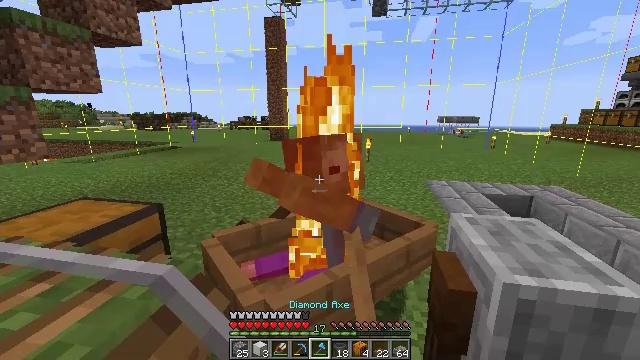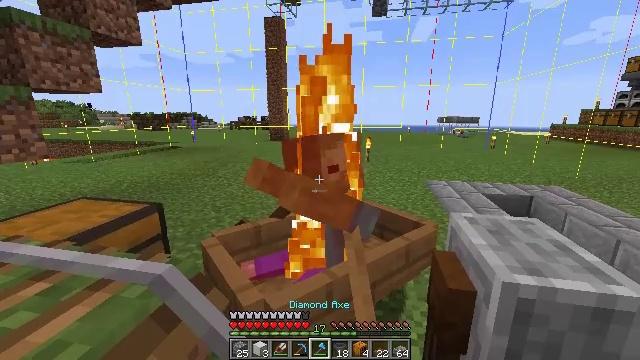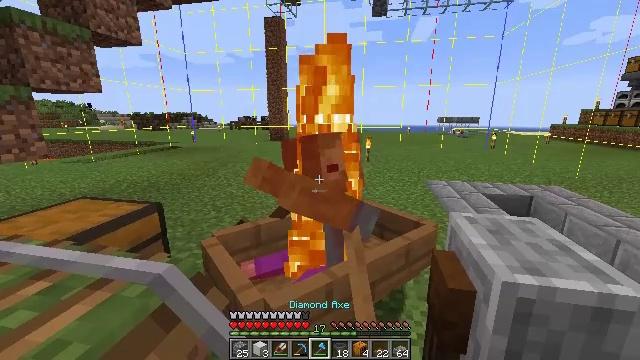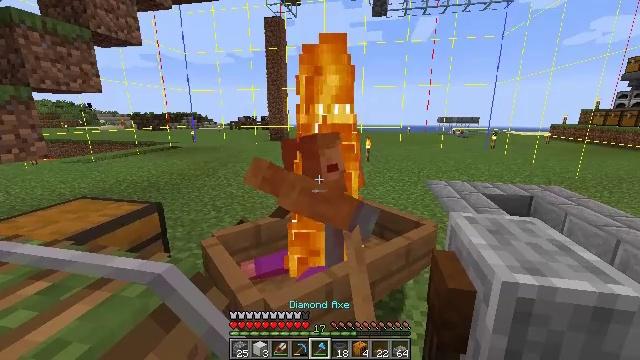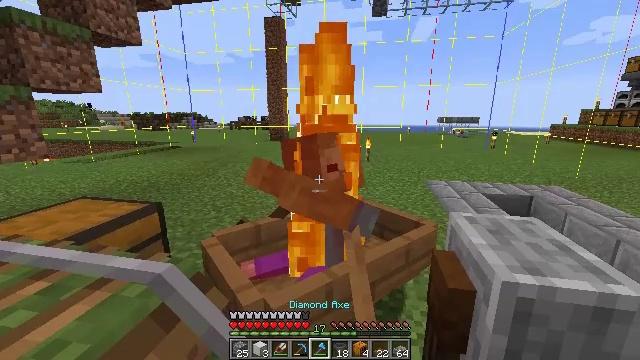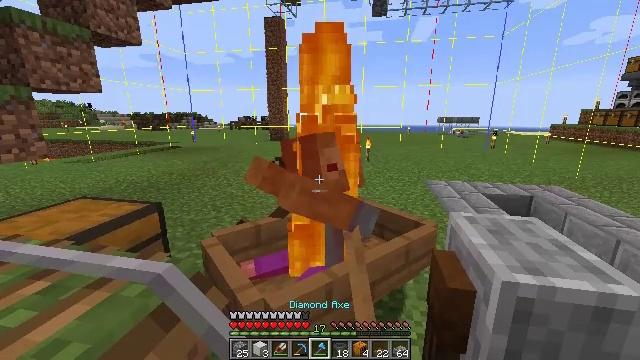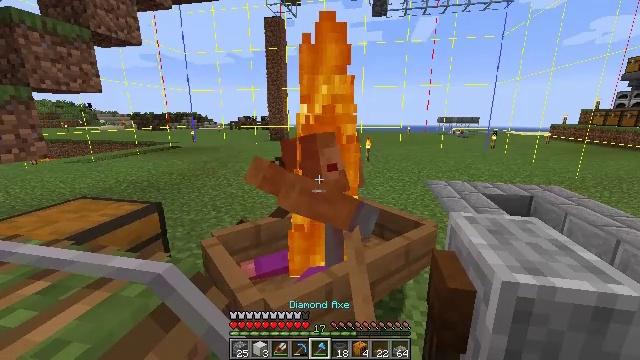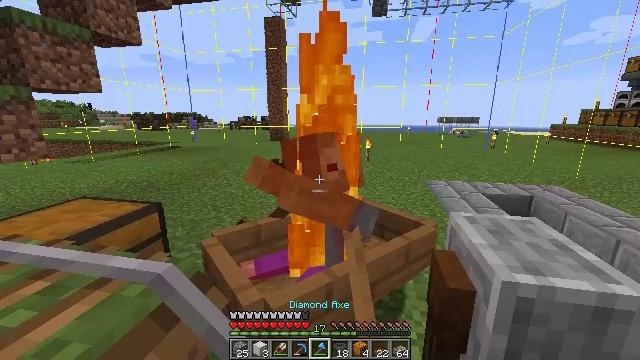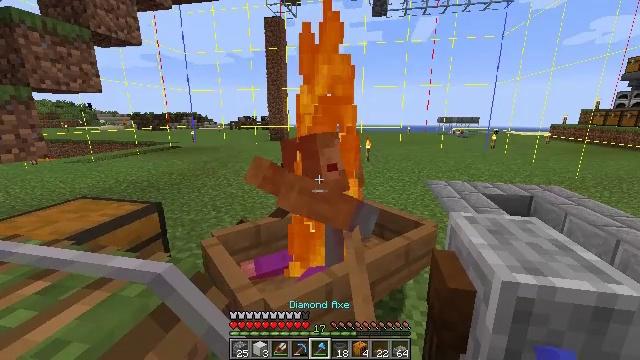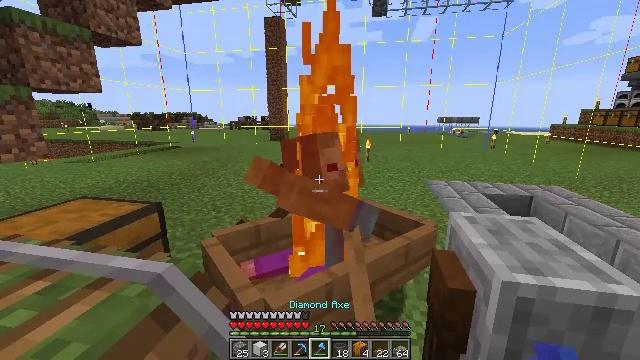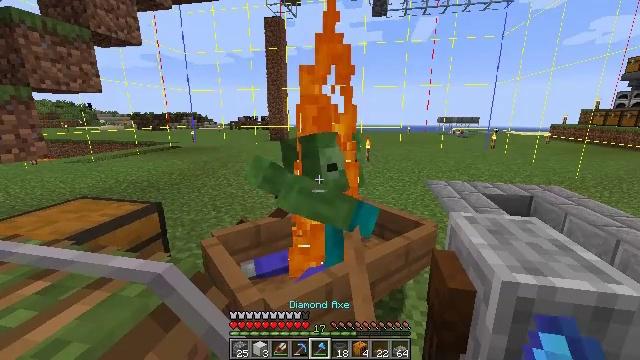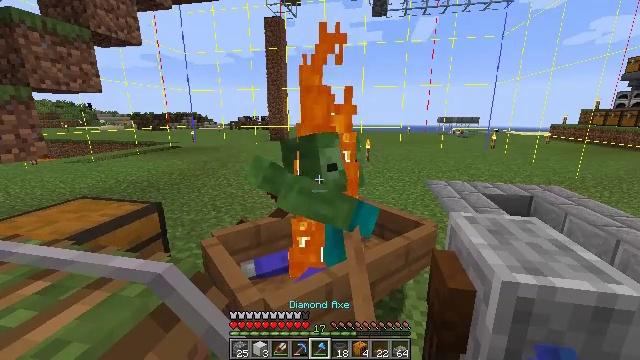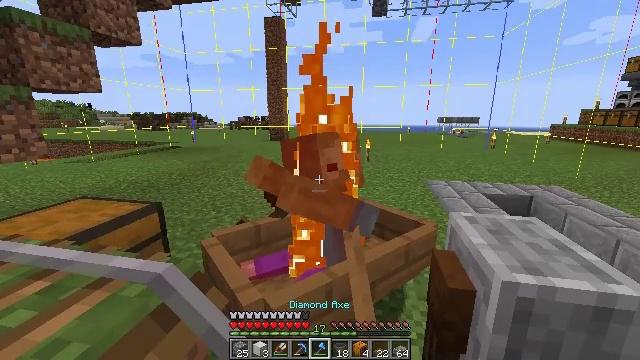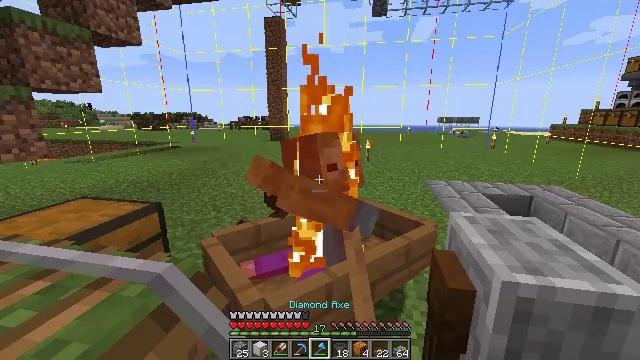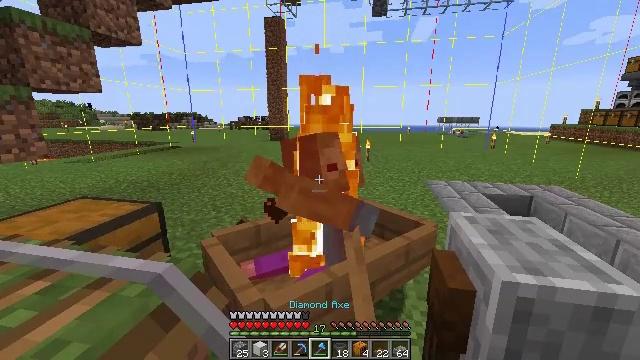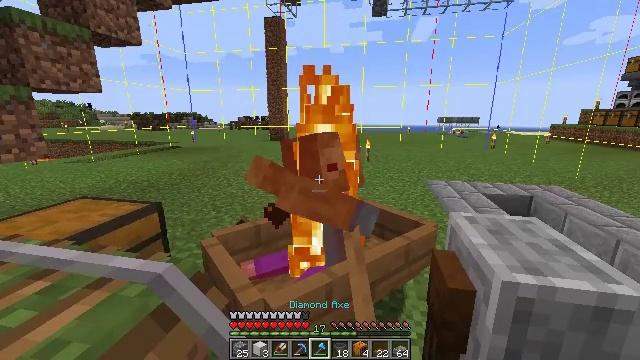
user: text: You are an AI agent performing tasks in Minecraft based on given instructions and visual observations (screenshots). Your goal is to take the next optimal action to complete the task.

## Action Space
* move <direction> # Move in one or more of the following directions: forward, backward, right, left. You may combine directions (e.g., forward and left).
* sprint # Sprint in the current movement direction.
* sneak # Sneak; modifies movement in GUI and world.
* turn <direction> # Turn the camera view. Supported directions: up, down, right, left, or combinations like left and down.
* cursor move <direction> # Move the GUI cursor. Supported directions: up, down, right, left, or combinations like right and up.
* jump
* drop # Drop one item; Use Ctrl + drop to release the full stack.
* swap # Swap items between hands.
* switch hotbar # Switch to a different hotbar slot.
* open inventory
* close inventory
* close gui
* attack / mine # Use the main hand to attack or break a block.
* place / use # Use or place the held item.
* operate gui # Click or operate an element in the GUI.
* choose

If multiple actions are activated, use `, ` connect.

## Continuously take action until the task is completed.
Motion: motion action
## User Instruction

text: Kill a zombie.
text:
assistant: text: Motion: attack / mine
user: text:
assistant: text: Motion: no_op
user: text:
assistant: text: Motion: no_op
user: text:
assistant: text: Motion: no_op
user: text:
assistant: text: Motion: no_op
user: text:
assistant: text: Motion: no_op
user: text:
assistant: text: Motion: no_op
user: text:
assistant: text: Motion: no_op
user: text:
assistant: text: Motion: no_op
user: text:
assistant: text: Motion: no_op
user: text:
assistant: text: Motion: attack / mine
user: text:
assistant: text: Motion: attack / mine
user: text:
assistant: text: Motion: attack / mine
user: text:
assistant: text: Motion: attack / mine
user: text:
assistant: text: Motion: attack / mine
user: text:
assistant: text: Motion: attack / mine